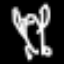
Label: frog